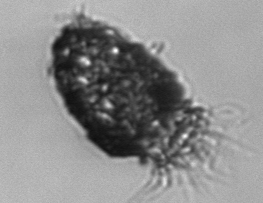
Label: Stenosemella_pacifica